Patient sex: M
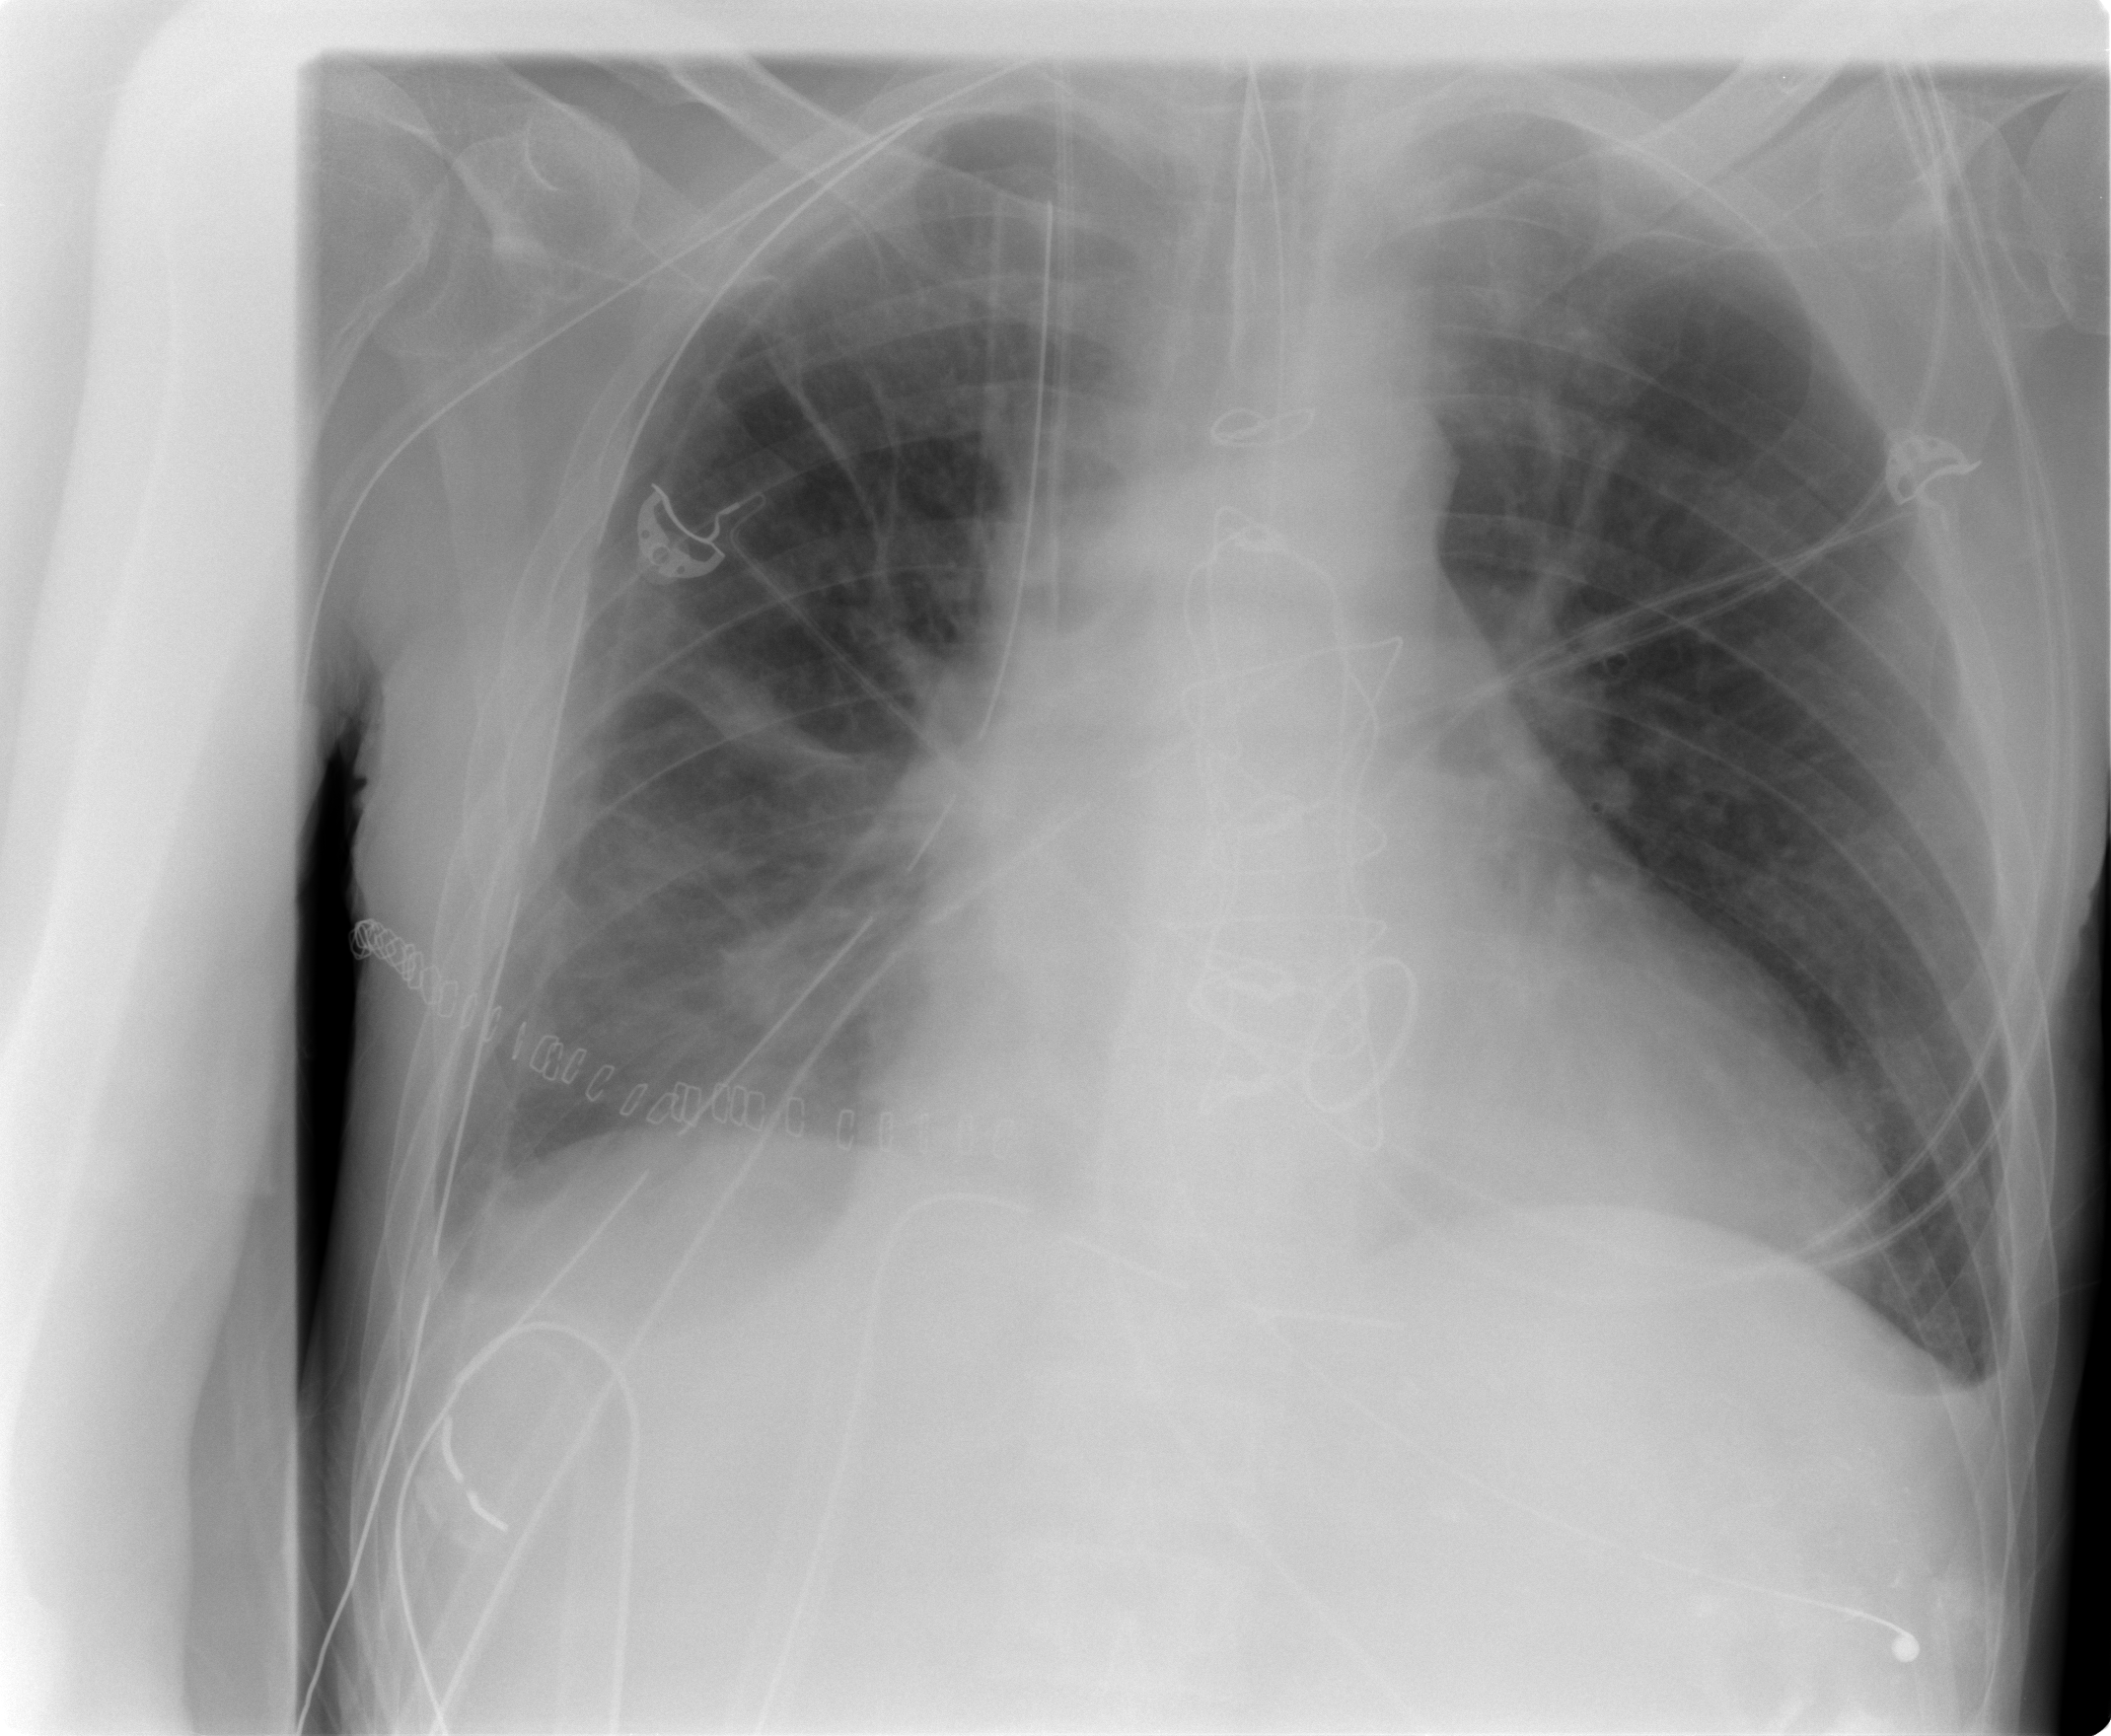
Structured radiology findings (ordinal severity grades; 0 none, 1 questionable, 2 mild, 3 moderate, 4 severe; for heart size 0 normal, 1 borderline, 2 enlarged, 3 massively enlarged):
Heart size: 2
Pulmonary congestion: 2
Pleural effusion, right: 2
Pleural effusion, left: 1
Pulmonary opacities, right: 1
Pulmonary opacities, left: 1
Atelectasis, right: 3
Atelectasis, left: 1